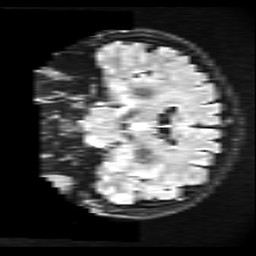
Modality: FLAIR
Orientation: coronal
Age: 48
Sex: male
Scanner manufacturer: ge
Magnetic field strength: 3 T
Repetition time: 11 s
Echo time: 0.1497 s